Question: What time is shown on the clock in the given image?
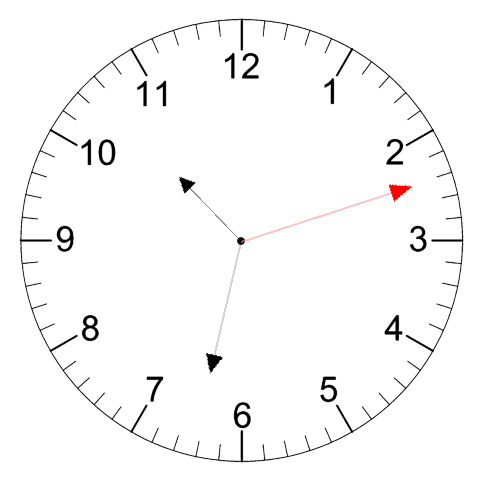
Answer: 10:32:12